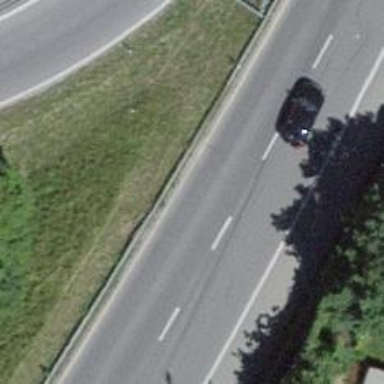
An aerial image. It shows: Asphalt trunk highway.